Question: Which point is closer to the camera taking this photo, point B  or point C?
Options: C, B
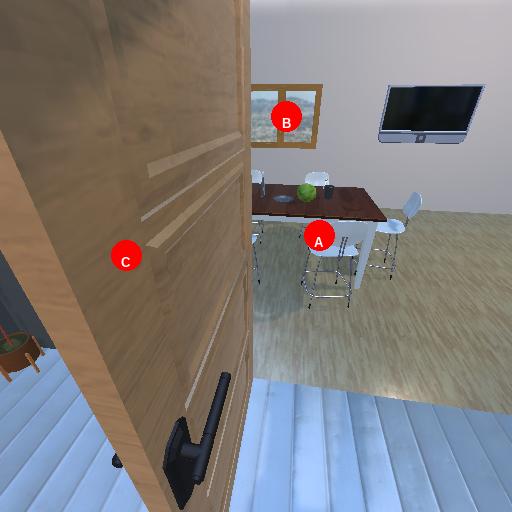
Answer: C